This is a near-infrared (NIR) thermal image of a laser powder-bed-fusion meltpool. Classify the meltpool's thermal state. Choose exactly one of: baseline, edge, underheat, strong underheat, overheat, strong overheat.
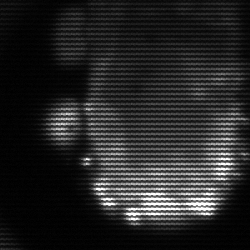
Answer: baseline